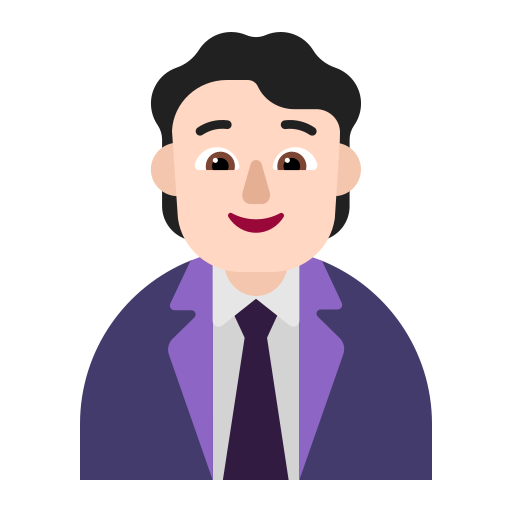
office worker flat light